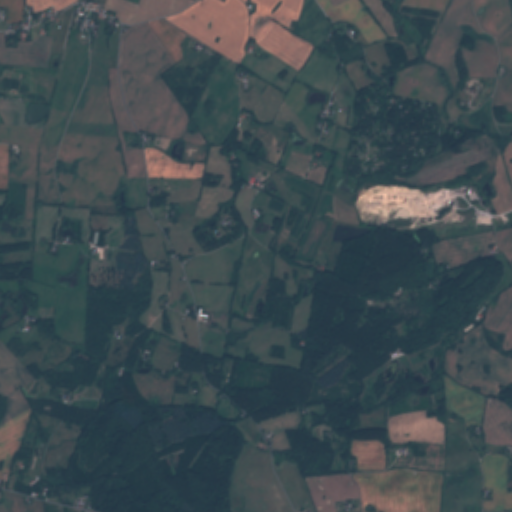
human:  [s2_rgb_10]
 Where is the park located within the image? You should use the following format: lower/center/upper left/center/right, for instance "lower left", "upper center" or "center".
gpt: The park is located in the upper left of the image.
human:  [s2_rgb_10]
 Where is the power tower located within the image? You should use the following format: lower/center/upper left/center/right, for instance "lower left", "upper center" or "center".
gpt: The power tower is located in the lower right of the image.
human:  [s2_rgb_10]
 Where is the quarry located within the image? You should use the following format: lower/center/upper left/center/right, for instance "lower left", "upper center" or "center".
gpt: The quarry is located in the center right of the image.
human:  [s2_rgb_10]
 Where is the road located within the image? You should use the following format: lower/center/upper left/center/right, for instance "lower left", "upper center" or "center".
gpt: There is no road in the image.